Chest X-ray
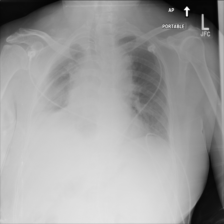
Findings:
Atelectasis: positive
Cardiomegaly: negative
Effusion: negative
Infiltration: negative
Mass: positive
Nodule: negative
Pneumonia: negative
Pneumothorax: positive
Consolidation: negative
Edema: negative
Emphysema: negative
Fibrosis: negative
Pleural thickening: negative
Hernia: negative